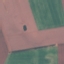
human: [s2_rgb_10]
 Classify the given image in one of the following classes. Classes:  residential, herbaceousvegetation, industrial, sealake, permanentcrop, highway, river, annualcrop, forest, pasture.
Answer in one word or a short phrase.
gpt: AnnualCrop